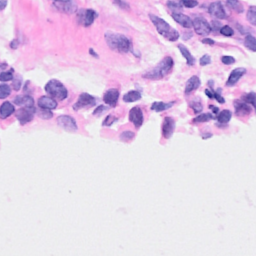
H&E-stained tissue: Breast